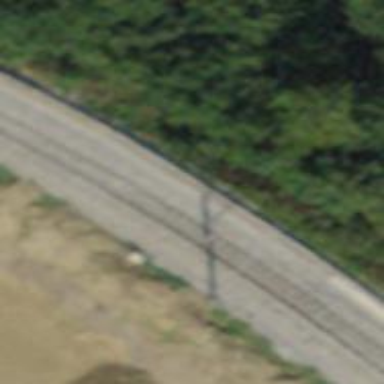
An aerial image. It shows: Narrow-gauge railway track with electrified contact line. The railway has one track.